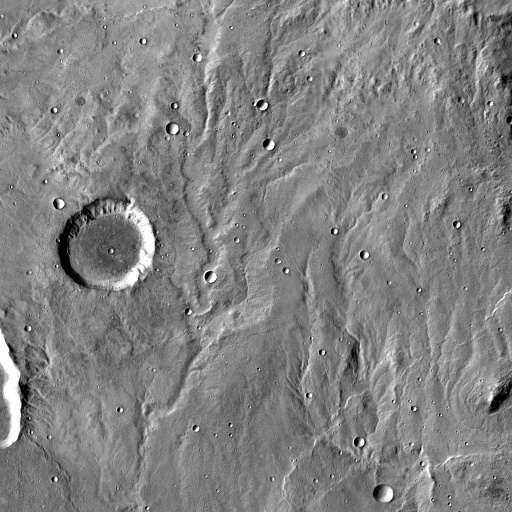
Crater classes present: Background, Other, Buried